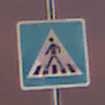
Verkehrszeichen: FussgaengerueberwegRechts
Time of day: SunriseSunset
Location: Outdoor (Urban)
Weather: PartlyCloudy
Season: NotSpecified
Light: Artificial